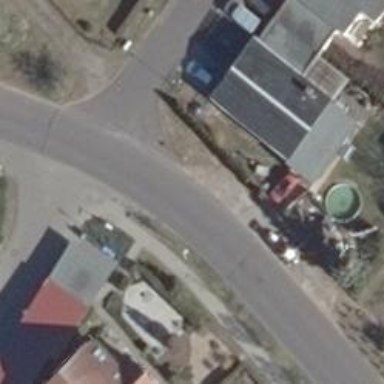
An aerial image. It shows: House with flat roof.